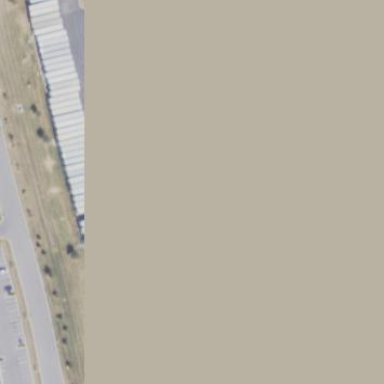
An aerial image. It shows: Warehouse.